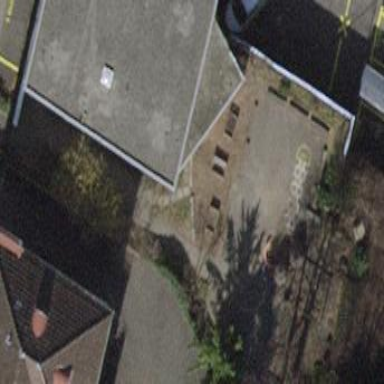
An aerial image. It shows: Kindergarten.